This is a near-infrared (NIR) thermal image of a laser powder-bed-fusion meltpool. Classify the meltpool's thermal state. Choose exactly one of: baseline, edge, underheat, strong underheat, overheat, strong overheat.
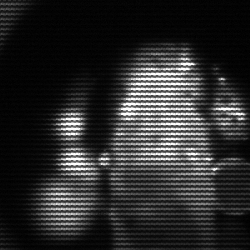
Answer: strong underheat